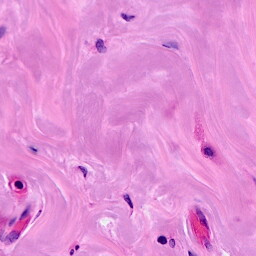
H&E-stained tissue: Breast